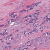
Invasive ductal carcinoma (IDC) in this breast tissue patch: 1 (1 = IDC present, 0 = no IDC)